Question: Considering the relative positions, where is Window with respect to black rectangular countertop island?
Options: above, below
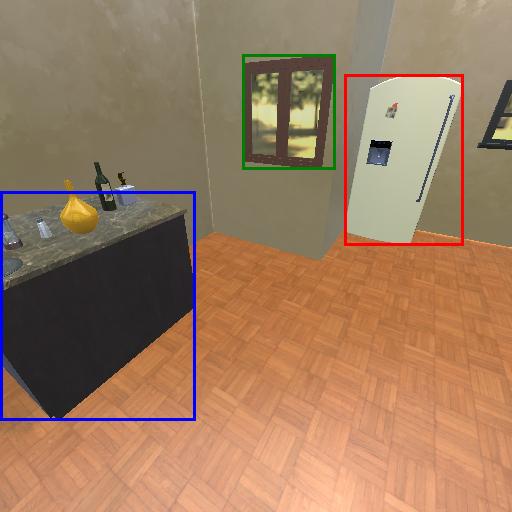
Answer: above